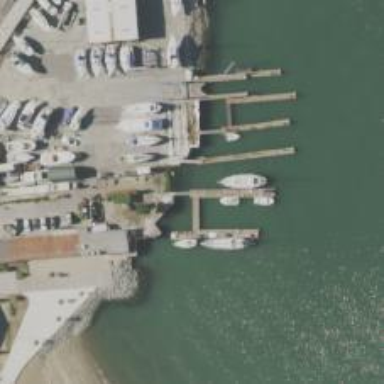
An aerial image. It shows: Man-made pier.